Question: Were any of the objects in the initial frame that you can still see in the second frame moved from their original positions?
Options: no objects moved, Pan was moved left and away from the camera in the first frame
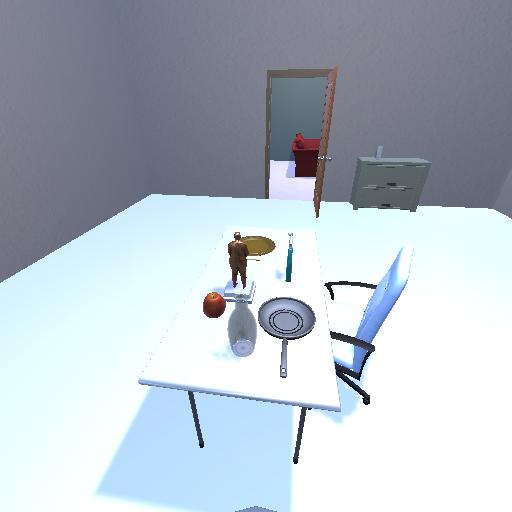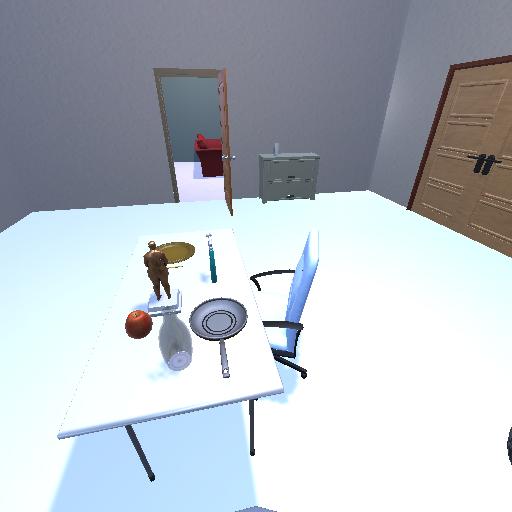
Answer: no objects moved